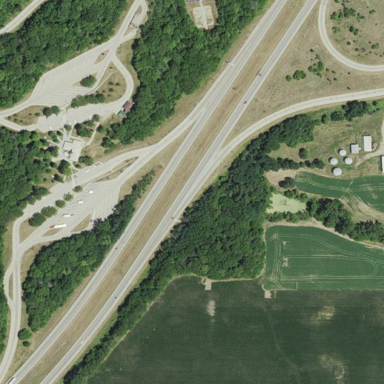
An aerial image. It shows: Rest area along the road.